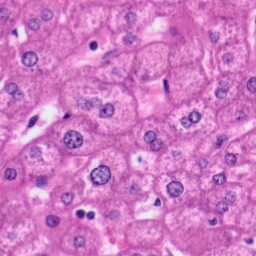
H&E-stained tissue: Liver